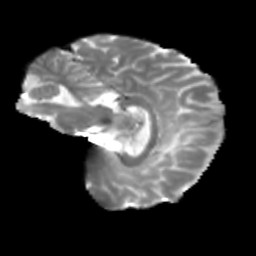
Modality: T2w
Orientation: sagittal
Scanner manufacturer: siemens
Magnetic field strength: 3 T
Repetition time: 4 s
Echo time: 0.0594 s